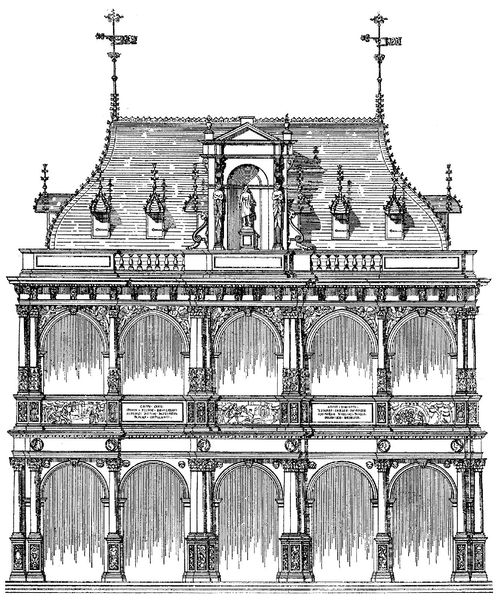
Titel: Köln, Rathaus, Ratsturm
Standort: Köln, Rathaus (EU - D - NRW)
Schlagwörter: weiß, stadt, fenster, schwarz, säule, säulen, tür, zeichnung, dach, gebäude, haus, architektur, wind, kirche, figur, renaissance, skulptur, statue, balkon, ansicht, bogen, fahnen, fahne, flagge, giebel, grafik, graphik, pilaster, rundbogen, symmetrie, inschrift, dekor, plastik, halle, bögen, erker, arkade, loggia, palast, palazzo, druck, druckgraphik, druckgrafik, bleistift, arkaden, kapitell, portal, gesims, portale, basis, gottheit, schaft, bauwerk, durchfensterung, aufriss, attika, first, baluster, bauskulptur, zwerchhäuser, säulenbündel, wallmdach, windhahn